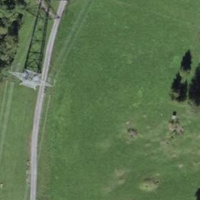
EUNIS habitat code: 23
Species observed at this site:
Cardamine pratensis
Carduus defloratus